Interaction volume radius: 10 \u00c5
Interaction volume height: 30 \u00c5
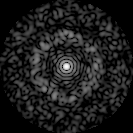
Disorder parameter: 0.8427